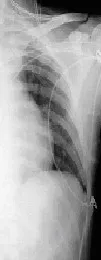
The anteroposterior view X-ray. Of the chest after cervical surgery. It revealed a pneumothorax, much fluid, and pulmonary atelectasis on the right side of the chest with pneumomediastinum.
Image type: radiology (x_ray)